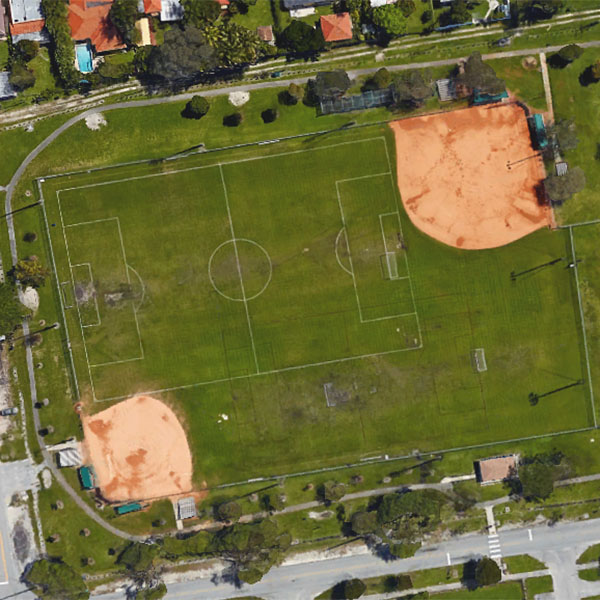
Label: BaseballField